Group 1:
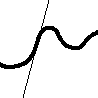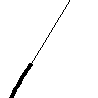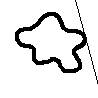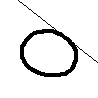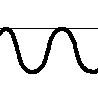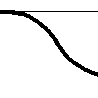
Group 2:
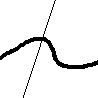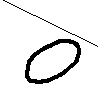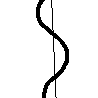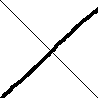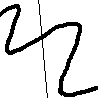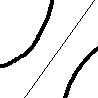
Rule separating the two groups: Straight line tangent to curve vs. straight line not tangent to curve.
Concepts: tangent
Author: Aaron David Fairbanks